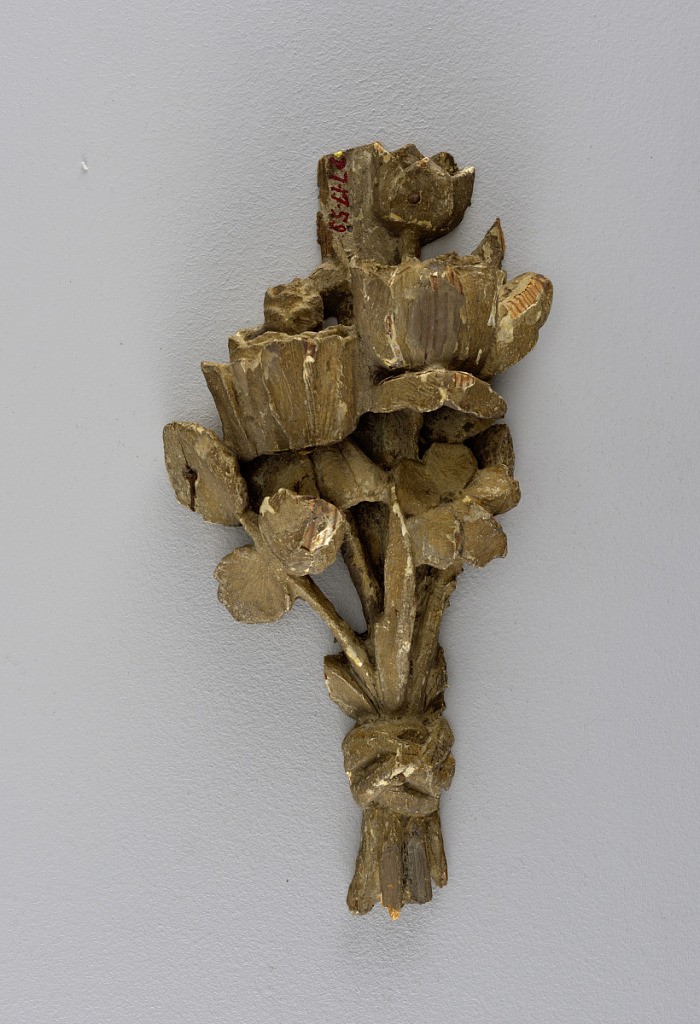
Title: Carving
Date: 18th century
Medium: wood, painted
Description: floral